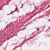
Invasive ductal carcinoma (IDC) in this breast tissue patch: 0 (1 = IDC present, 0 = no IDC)